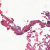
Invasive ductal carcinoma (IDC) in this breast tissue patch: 0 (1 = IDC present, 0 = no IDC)